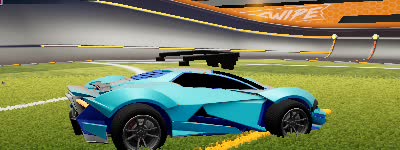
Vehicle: werewolf